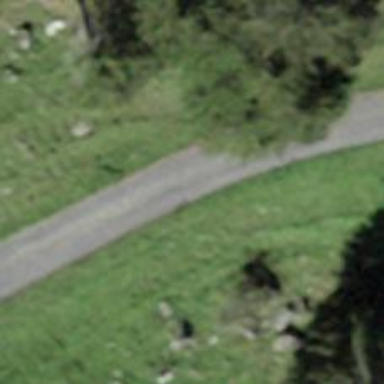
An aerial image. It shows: Unclassified road with asphalt surface.